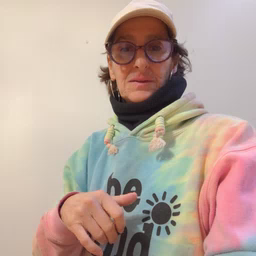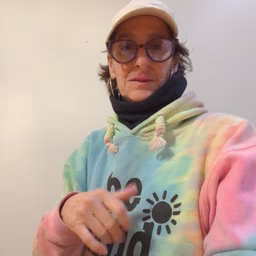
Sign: sad